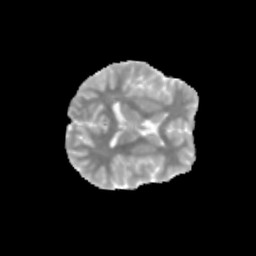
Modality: MD
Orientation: axial
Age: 13
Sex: female
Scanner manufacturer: siemens
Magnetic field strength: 3 T
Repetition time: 3.8 s
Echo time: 0.07 s